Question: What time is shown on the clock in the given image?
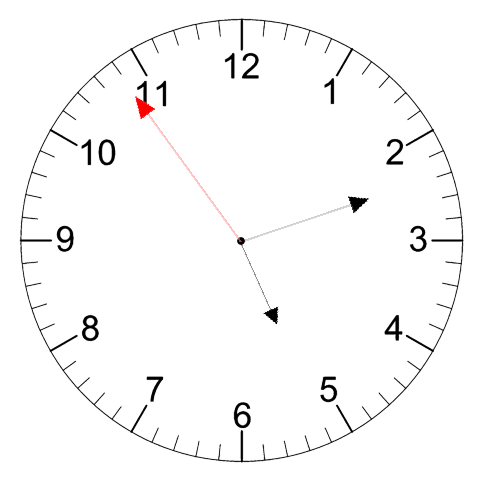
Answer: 05:11:54